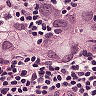
Metastatic tissue present: yes